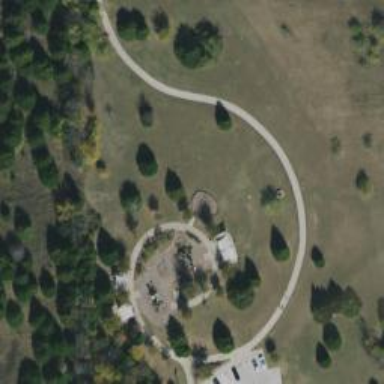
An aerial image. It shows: Path.